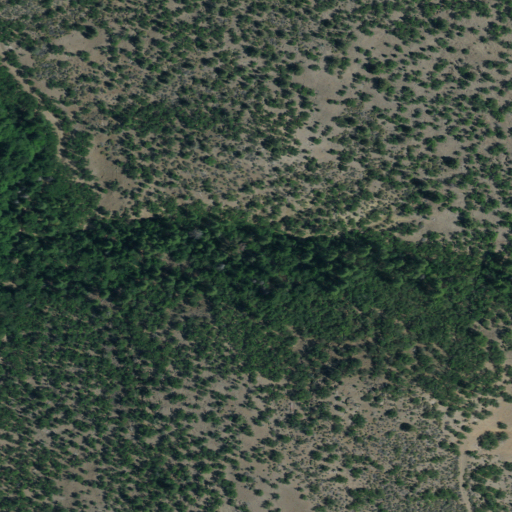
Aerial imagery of valley in California named Flat Springs Canyon containing shrub, evergreen forest, and deciduous forest